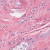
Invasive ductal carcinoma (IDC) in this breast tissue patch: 1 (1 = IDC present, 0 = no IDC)